The plot is a Hilbert-envelope spectrum of a rotating bearing's acceleration signal, annotated with the bearing's characteristic defect frequencies. Classify the bearing condition as one of: normal, inner_race, outer_race, ball.
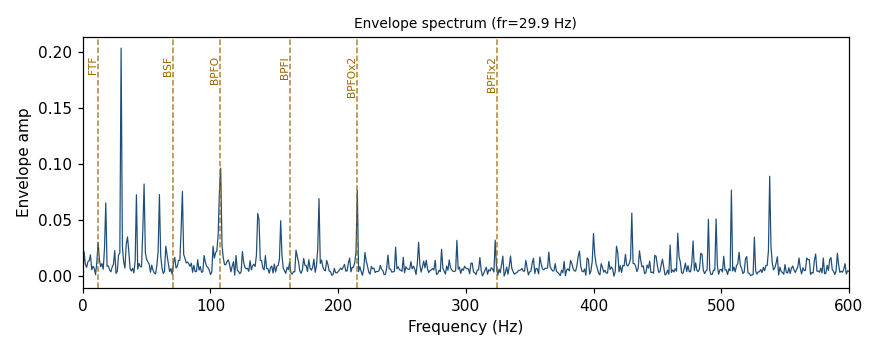
Answer: outer_race